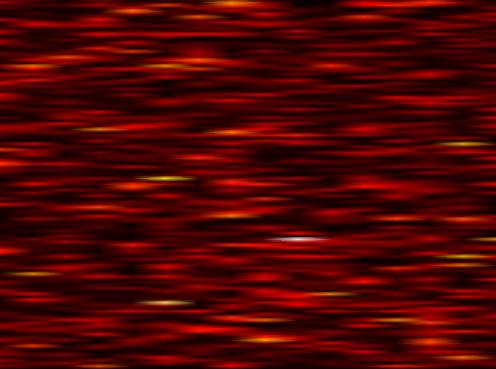
Label: WOLA